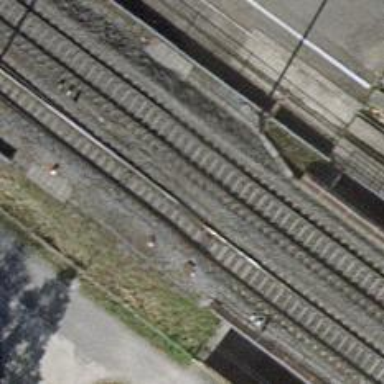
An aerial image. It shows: Single-track electrified railway with contact line.